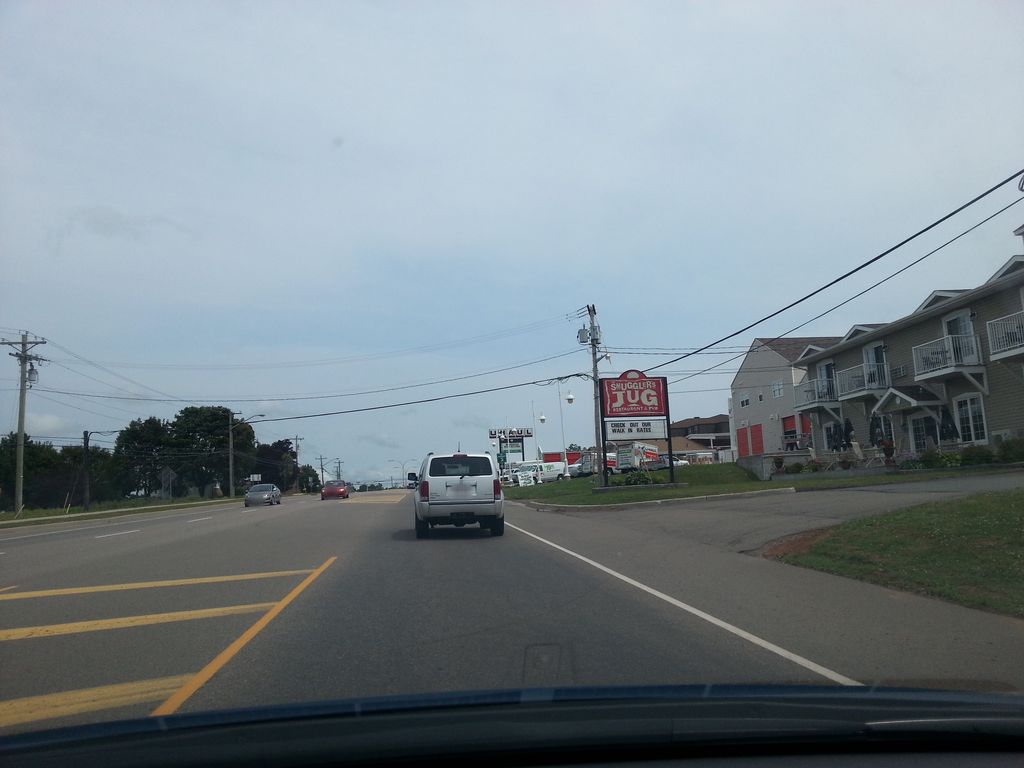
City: charlottetown